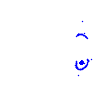
Particle: pion